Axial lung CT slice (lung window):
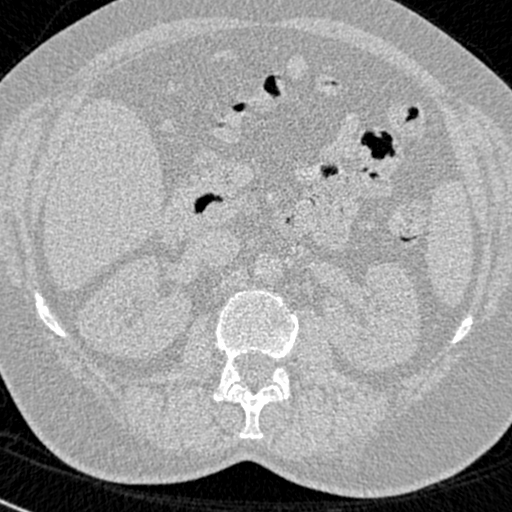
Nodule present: no